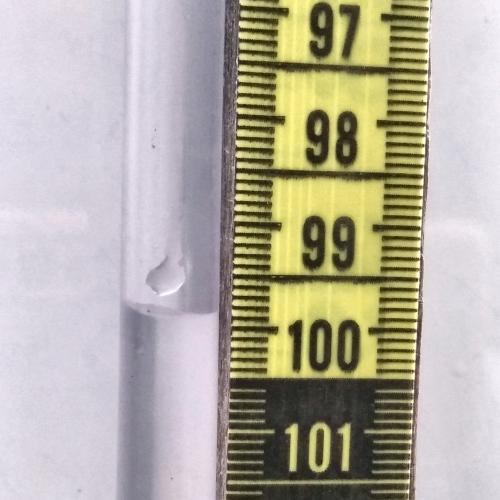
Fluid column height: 99.9 cm